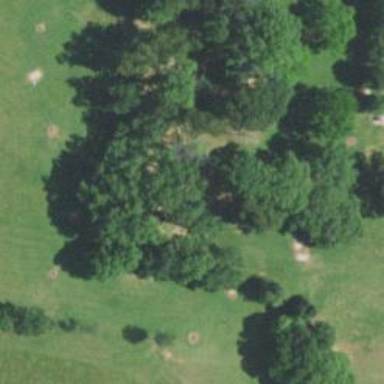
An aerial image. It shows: Disc golf hole.